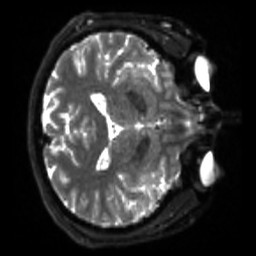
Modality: sbref
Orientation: axial
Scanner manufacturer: siemens
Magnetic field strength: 3 T
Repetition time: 4 s
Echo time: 0.0594 s